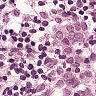
Metastatic tissue present: yes